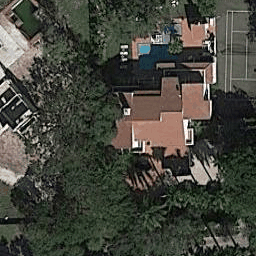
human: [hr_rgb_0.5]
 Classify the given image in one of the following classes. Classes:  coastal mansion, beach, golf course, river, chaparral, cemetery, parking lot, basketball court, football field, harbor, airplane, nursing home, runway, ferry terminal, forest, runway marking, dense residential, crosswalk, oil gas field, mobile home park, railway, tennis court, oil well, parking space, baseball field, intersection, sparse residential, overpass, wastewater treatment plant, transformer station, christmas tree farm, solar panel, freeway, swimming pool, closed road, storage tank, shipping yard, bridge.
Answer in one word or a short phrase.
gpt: coastal mansion